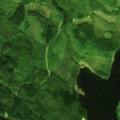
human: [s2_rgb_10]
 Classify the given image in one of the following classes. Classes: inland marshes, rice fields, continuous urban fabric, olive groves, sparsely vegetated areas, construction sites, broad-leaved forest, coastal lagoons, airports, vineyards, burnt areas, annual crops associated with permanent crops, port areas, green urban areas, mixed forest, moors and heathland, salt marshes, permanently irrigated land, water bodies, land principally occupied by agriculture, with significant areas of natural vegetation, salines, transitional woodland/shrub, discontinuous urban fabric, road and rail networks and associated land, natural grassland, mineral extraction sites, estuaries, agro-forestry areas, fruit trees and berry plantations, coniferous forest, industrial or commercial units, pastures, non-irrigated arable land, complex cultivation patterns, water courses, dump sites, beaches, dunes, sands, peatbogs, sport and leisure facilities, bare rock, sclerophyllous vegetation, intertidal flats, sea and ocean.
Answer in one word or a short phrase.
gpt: coniferous forest, mixed forest, water bodies